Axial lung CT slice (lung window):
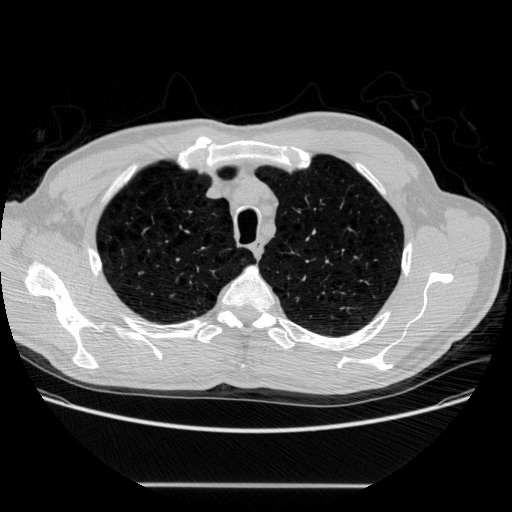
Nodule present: no